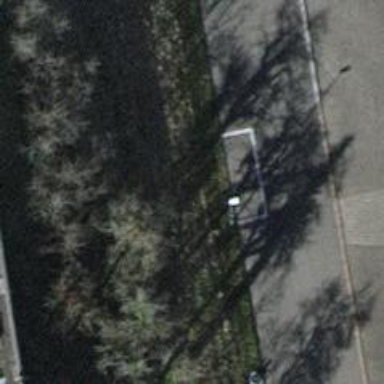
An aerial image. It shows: Parking space with asphalt surface.